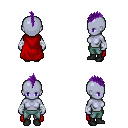
a pixel art fantasy rpg character, female body template, dark elf, purple skin, red cape, teal pants, purple mohawk hairstyle, white cloth bandages, black shoes, four views (front, back, left, right), 2x2 character sprite sheet, small pixel art, hard edges, no anti-aliasing